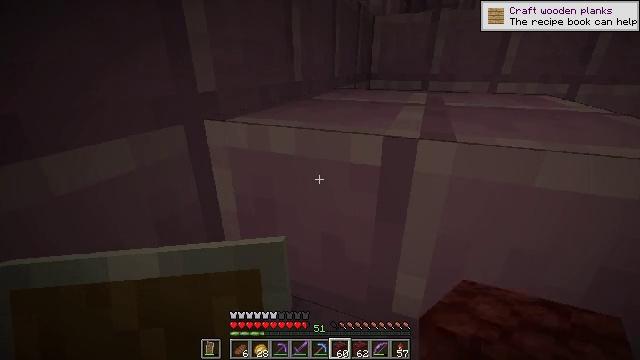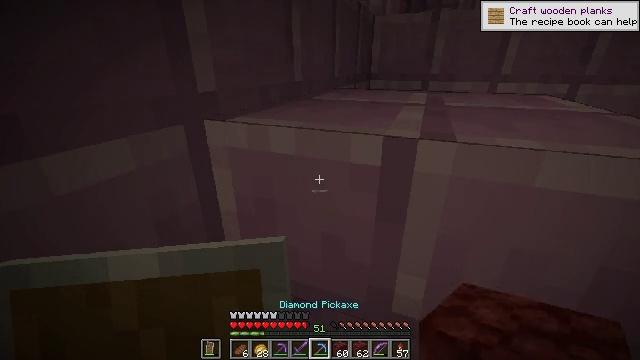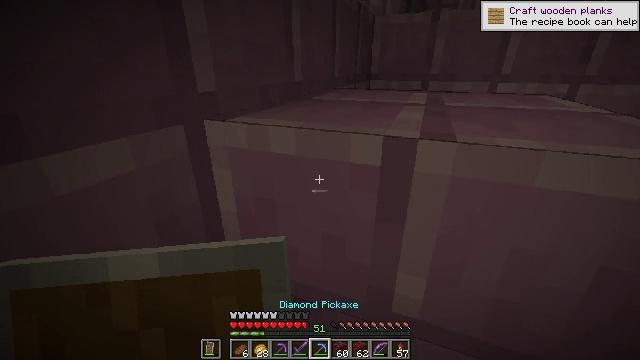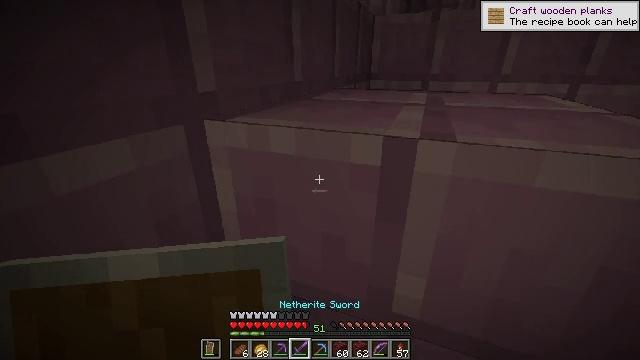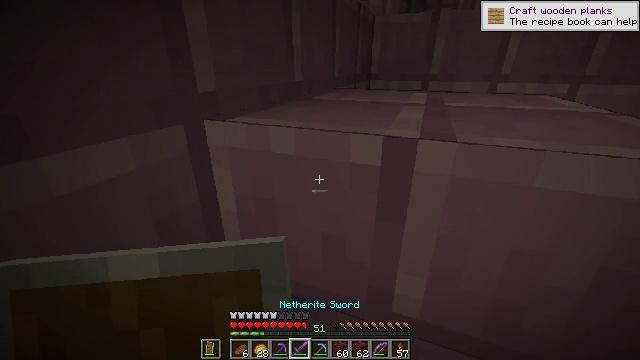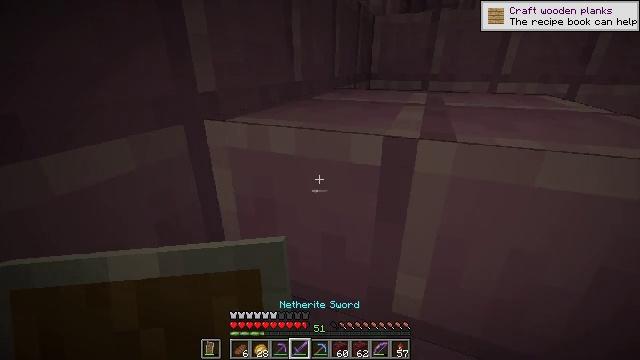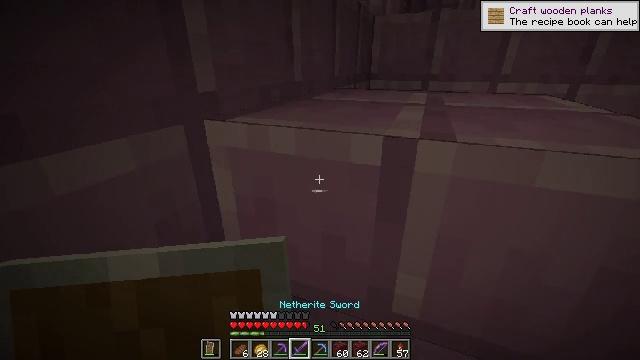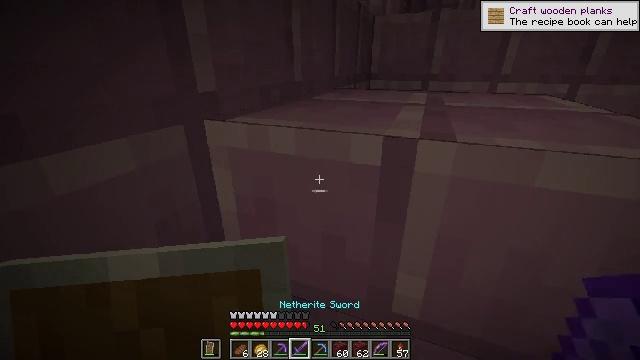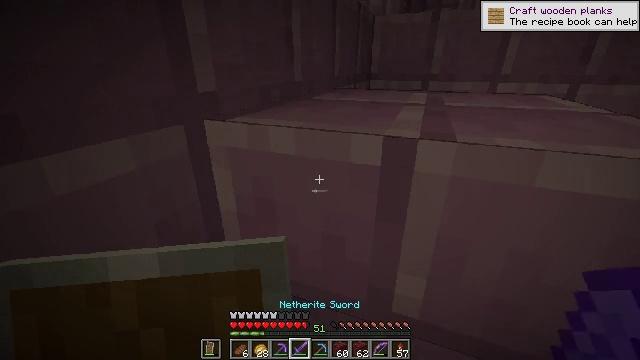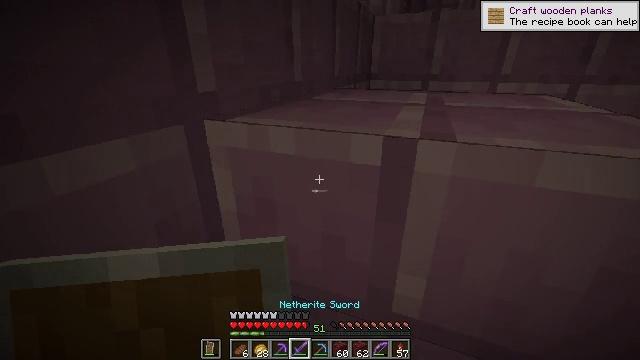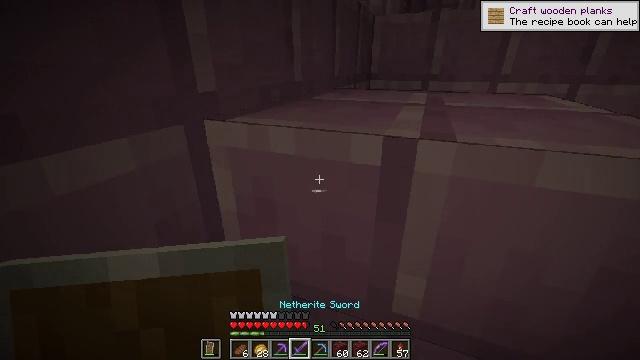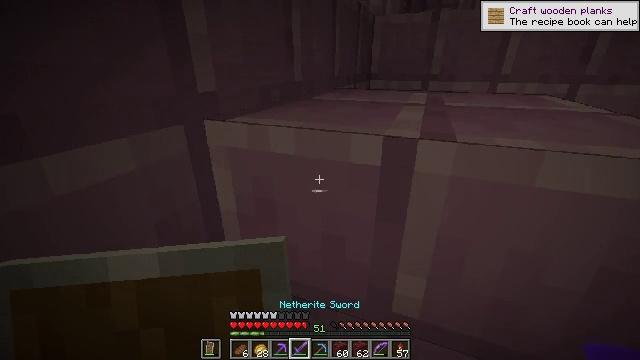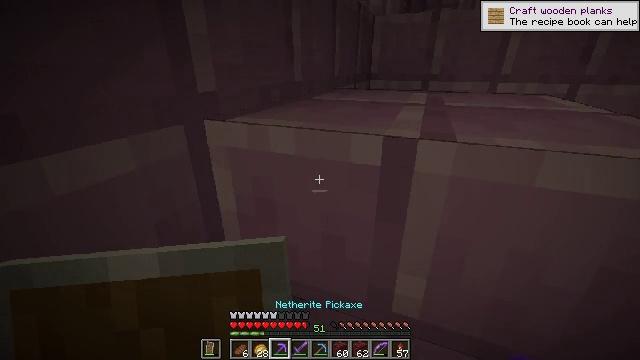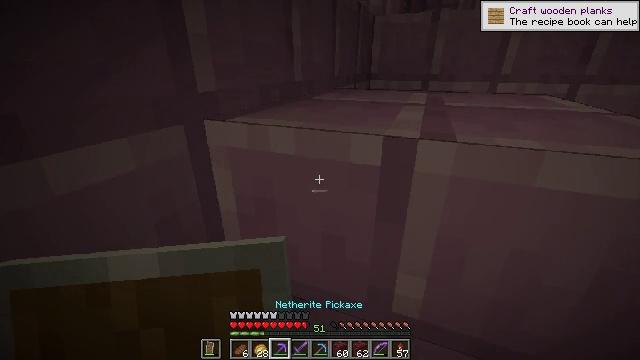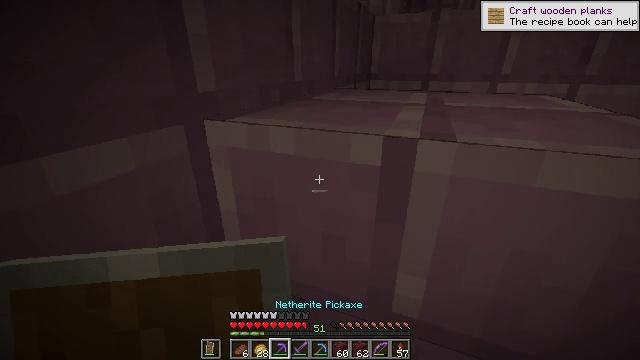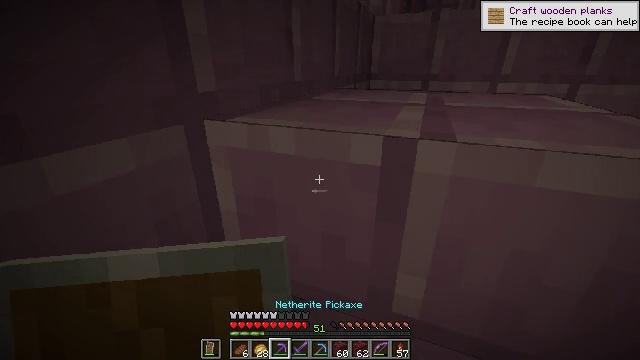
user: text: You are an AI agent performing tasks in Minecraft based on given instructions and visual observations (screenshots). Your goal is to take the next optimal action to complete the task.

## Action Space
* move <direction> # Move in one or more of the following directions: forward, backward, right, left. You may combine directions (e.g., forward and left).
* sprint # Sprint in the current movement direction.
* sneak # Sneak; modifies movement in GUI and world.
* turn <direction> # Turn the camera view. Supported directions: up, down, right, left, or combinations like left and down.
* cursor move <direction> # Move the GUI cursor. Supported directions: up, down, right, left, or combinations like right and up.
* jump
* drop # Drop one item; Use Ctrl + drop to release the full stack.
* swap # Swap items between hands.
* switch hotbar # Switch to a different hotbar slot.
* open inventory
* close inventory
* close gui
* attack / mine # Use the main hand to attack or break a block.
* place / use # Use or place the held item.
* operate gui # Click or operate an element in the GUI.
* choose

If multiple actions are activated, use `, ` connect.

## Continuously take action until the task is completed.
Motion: motion action
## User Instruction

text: Attack the purpur slab to gather it.
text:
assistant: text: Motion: no_op
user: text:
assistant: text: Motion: no_op
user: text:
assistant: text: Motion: no_op
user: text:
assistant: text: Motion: no_op
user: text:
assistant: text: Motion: no_op
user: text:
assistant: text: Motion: no_op
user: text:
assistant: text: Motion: no_op
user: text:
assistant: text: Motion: no_op
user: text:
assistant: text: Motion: no_op
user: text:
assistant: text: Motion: no_op
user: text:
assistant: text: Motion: no_op
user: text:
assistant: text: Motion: no_op
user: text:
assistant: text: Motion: no_op
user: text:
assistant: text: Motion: no_op
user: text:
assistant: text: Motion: no_op
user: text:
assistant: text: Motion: no_op
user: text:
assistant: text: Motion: no_op
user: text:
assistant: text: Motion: no_op
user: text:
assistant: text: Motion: attack / mine
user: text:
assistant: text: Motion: attack / mine
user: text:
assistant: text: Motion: attack / mine
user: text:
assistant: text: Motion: attack / mine
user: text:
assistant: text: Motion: attack / mine
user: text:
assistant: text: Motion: no_op
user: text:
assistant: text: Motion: no_op
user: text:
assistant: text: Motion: no_op
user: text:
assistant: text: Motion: no_op
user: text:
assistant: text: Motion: attack / mine
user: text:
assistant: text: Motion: attack / mine
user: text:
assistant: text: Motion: attack / mine